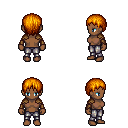
a pixel art fantasy rpg character, female body template, human, dark skin, leather shoulder armor, metal pants, dark blonde plain hairstyle, leather bracers, four views (front, back, left, right), 2x2 character sprite sheet, small pixel art, hard edges, no anti-aliasing